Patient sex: F
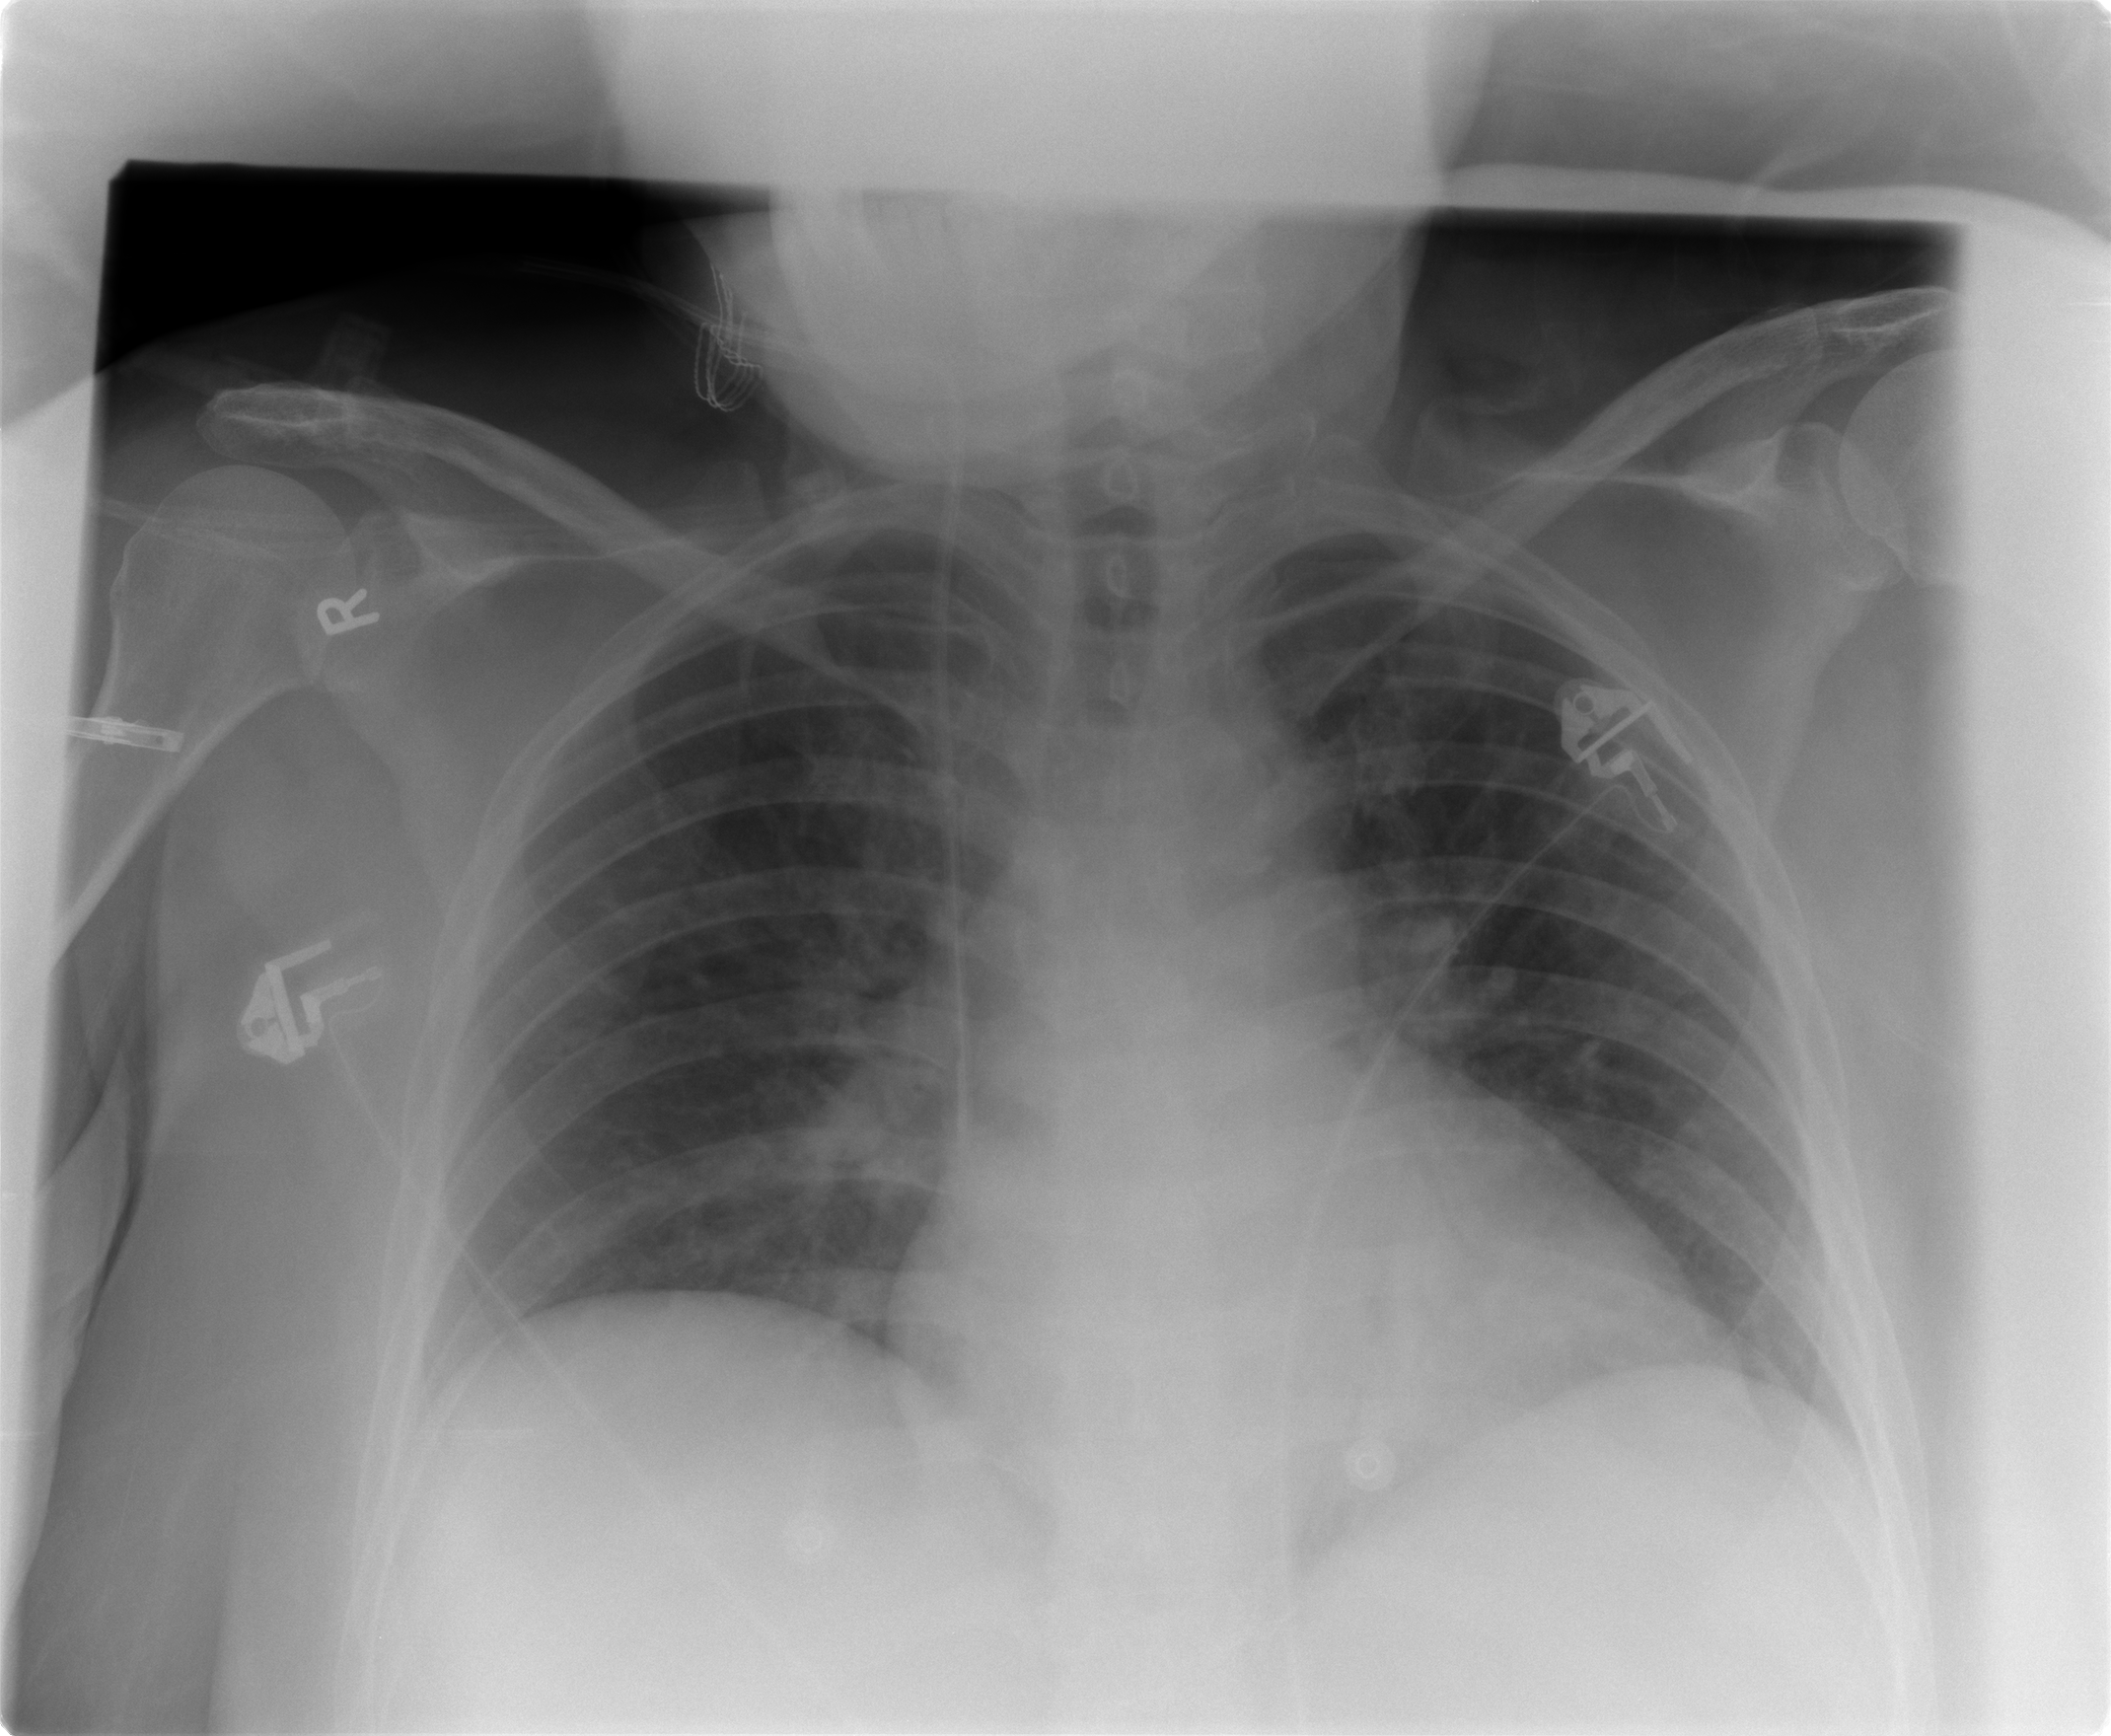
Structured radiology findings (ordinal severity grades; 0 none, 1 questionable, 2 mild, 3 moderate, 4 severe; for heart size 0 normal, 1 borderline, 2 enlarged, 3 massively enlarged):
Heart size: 0
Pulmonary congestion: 2
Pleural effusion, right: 0
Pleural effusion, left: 0
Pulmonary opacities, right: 2
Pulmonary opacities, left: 2
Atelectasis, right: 0
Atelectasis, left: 0